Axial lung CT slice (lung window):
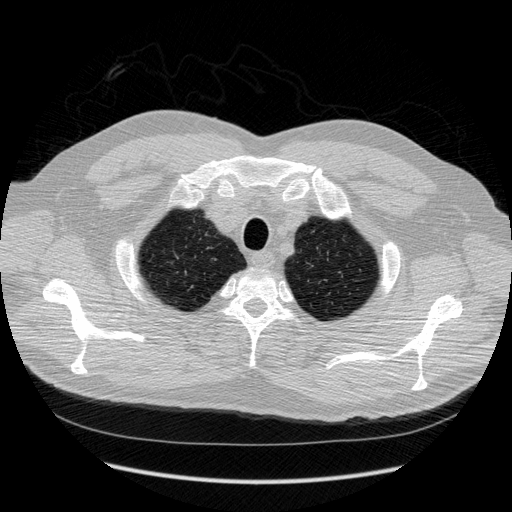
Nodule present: no